Field crop: maize
Growth stage: 2
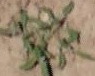
Species: atriplex